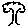
Label: tree